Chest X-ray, AP view. Patient: 33 years old, sex M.
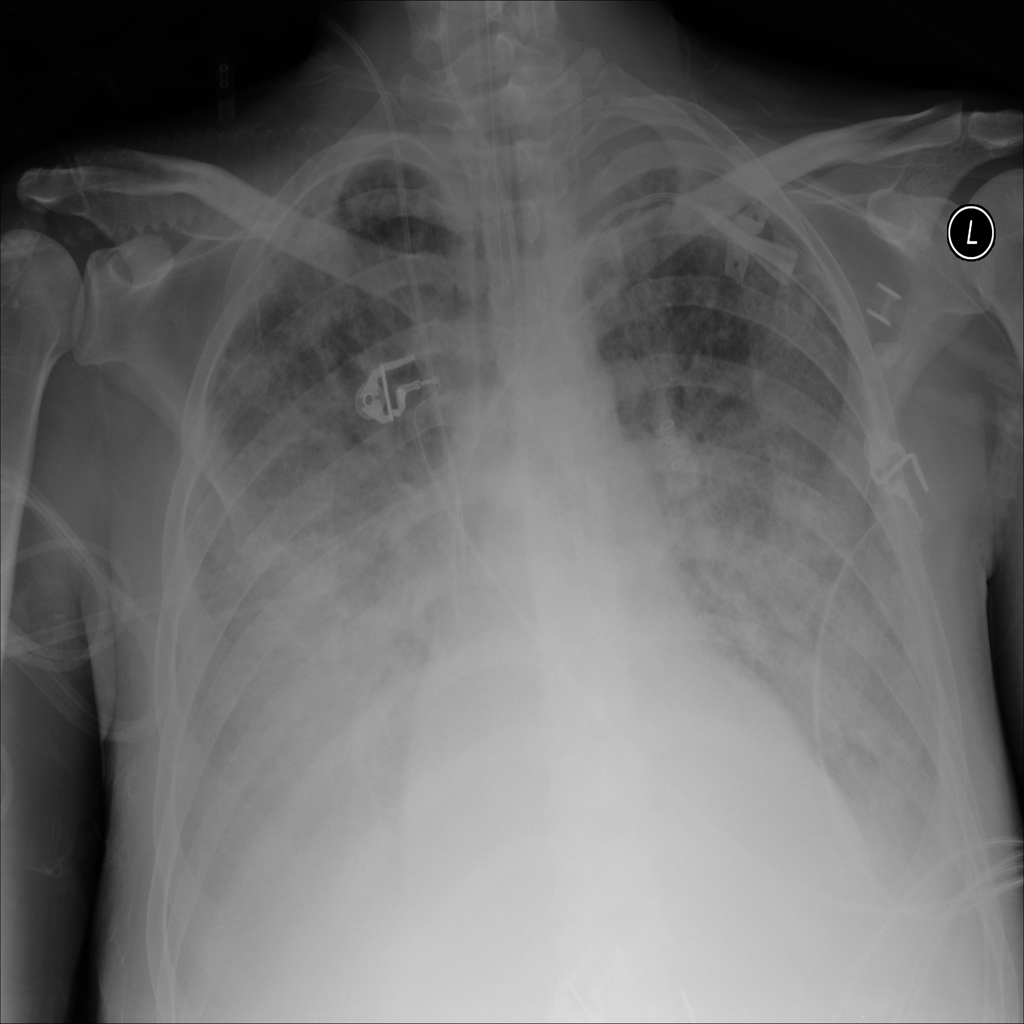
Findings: Atelectasis, Consolidation, Effusion, Infiltration